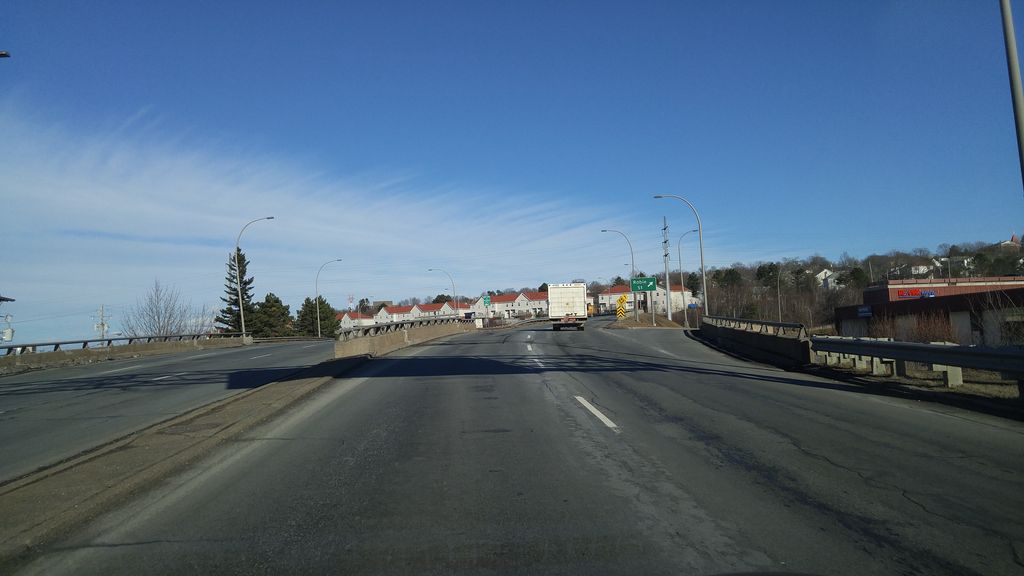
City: halifax